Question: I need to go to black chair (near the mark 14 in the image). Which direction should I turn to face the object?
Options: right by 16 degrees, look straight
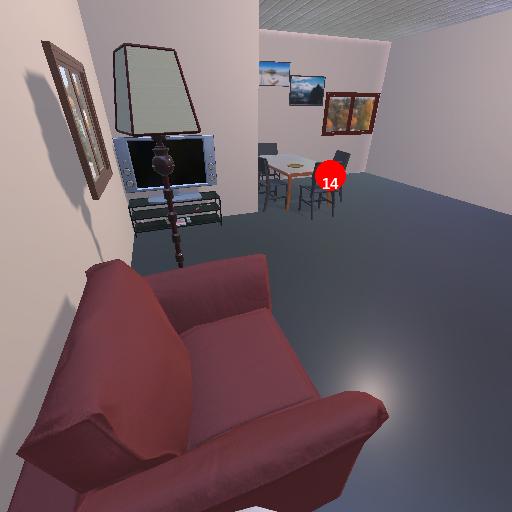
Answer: right by 16 degrees